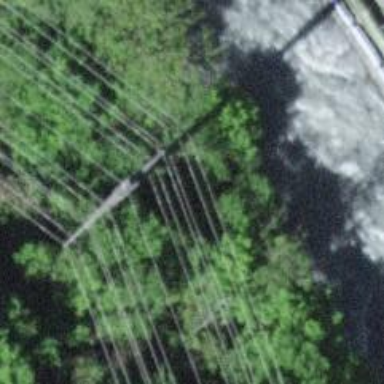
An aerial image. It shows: Power tower.